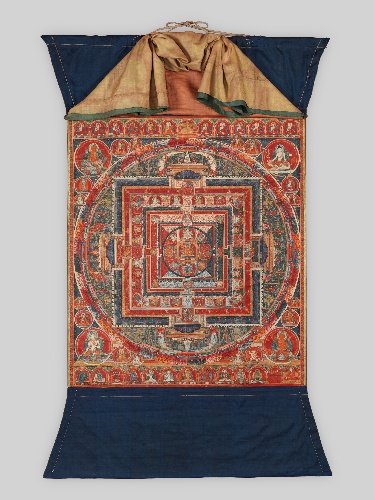
Date: late 14th century
Object type: Tangka
Classification: Paintings
Medium: Distemper on cloth
Culture: Tibet
Dimensions: 33 1/16 x 29 1/8 in. (83.9 x 74 cm)
Department: Asian Art
Credit line: Rogers Fund, 1977
Accession year: 1977
Repository: Metropolitan Museum of Art, New York, NY
Tags: Bodhisattvas|Buddhism|Manjushri